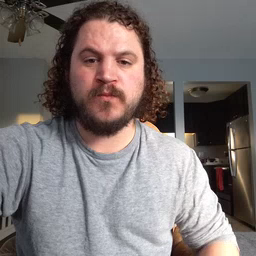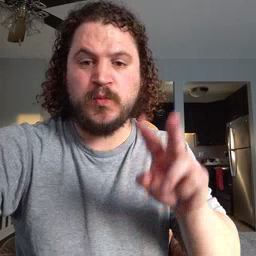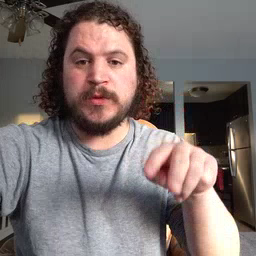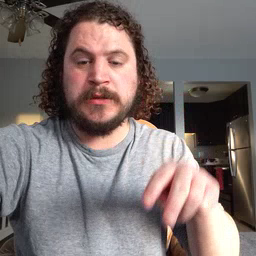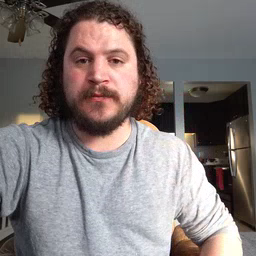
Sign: read